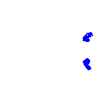
Particle: electron